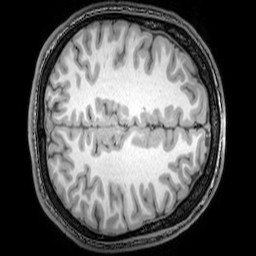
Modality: T1w
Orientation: axial
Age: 21
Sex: male
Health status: healthy
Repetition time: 0.081 s
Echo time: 0.037 s